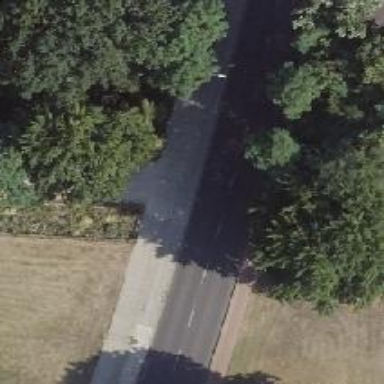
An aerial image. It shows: Compacted footway.